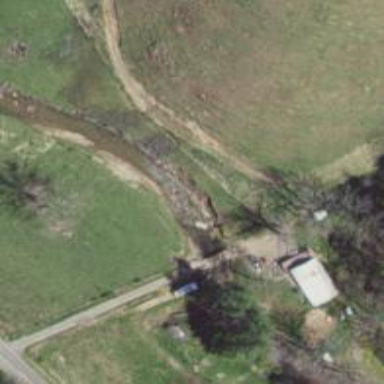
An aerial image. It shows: Culvert tunnel.